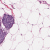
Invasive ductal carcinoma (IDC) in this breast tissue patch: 1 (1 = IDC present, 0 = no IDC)